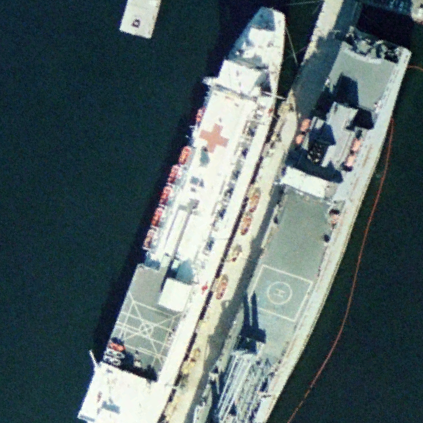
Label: Medical_ship